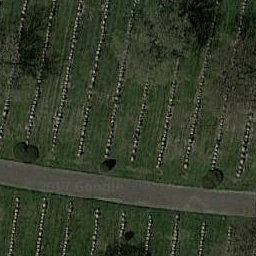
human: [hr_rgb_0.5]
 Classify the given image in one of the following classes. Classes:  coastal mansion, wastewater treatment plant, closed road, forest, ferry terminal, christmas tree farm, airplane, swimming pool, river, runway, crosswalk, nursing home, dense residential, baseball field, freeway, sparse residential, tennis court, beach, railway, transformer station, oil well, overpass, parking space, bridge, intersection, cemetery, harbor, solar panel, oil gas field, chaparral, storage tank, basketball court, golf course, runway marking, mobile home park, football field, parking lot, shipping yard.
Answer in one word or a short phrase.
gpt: cemetery